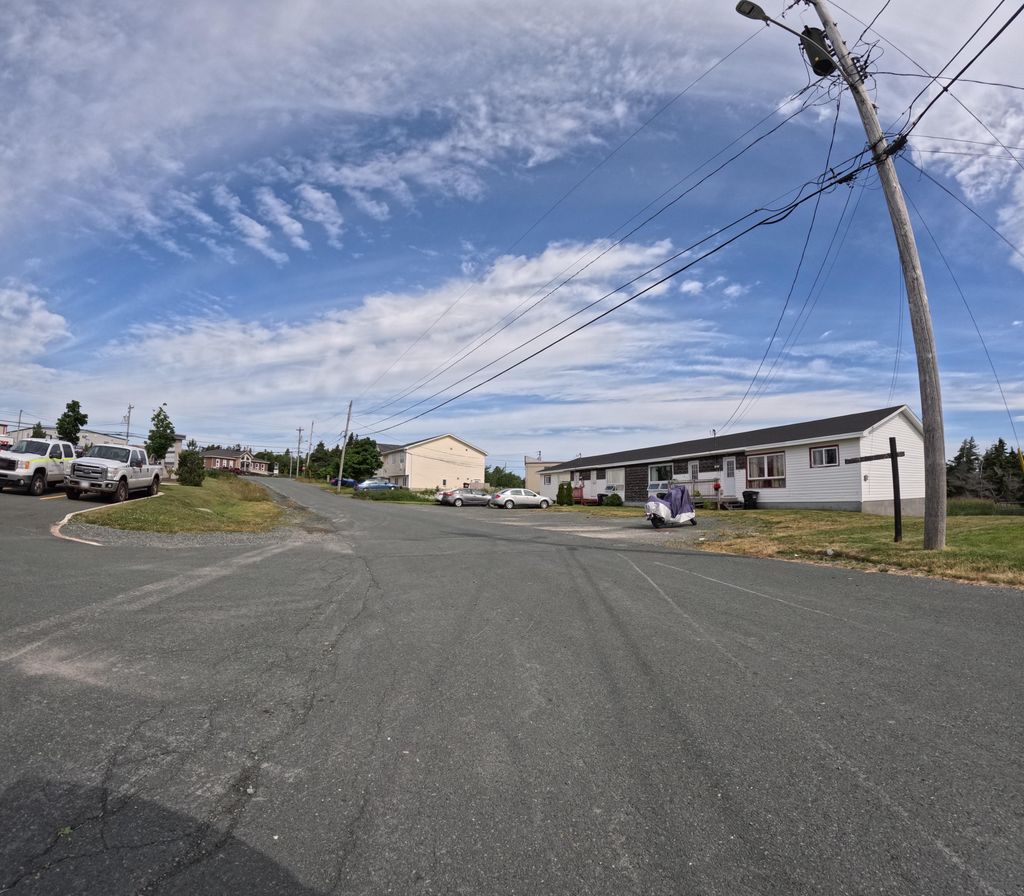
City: st_johns